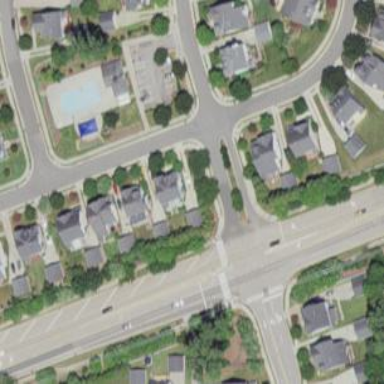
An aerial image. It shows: Residential road with separate asphalt sidewalk.